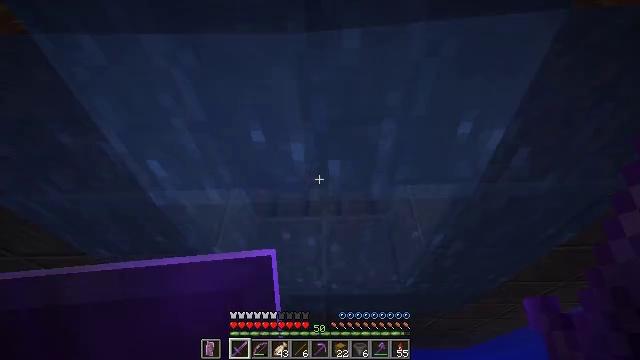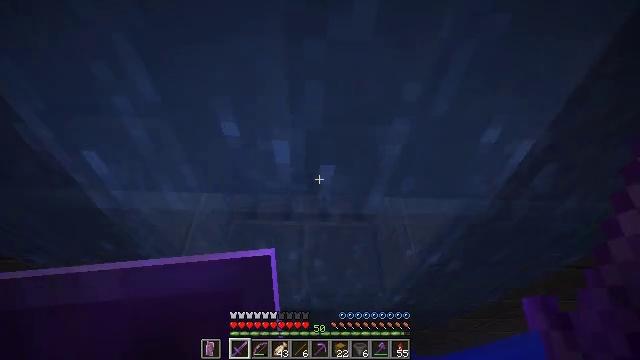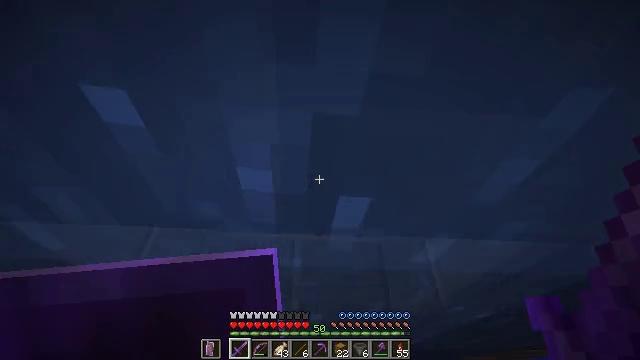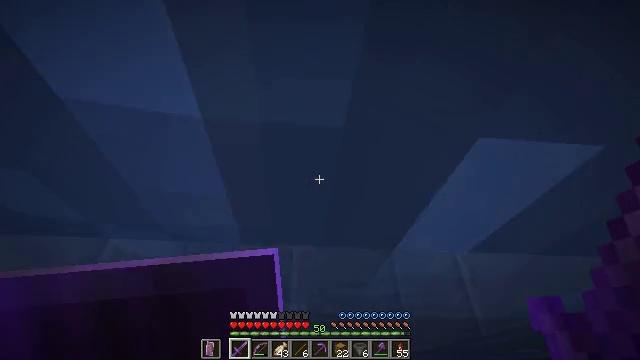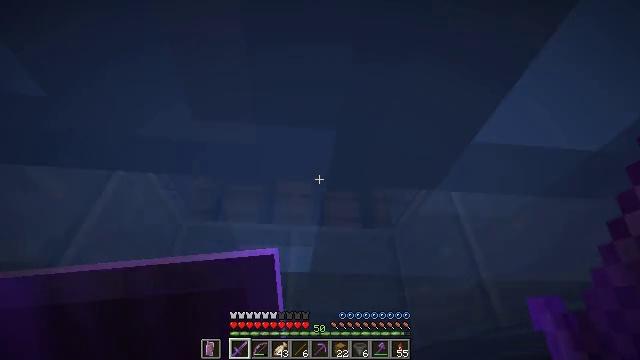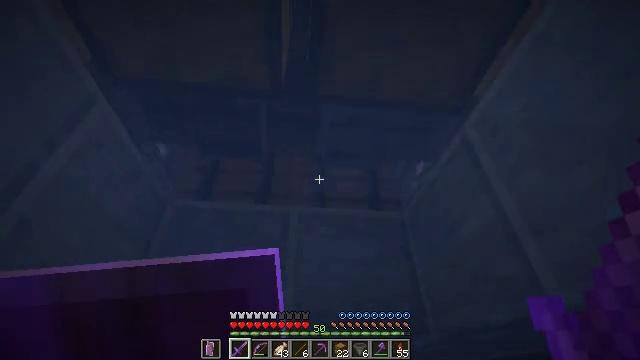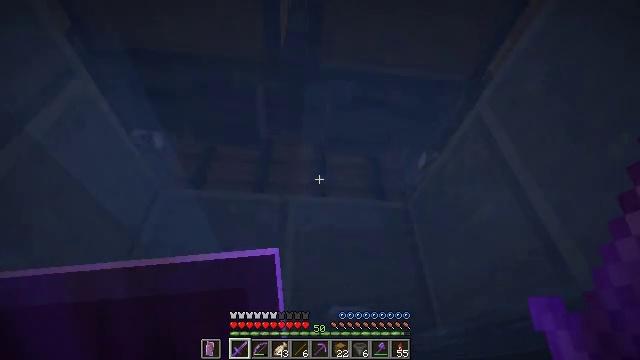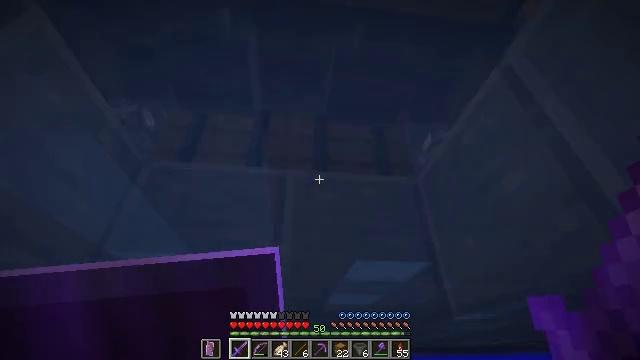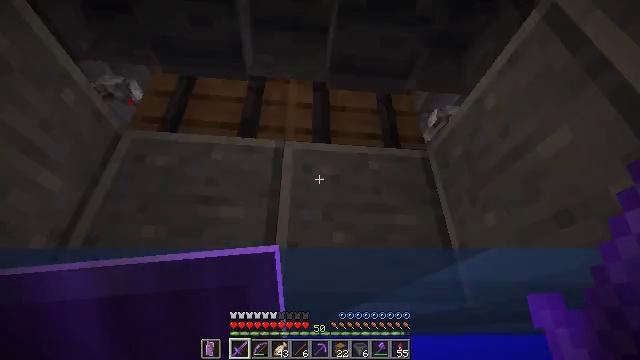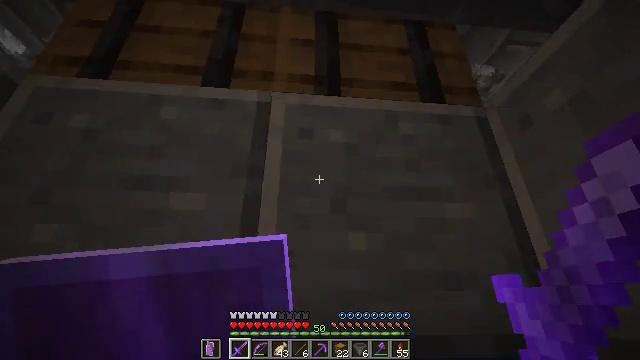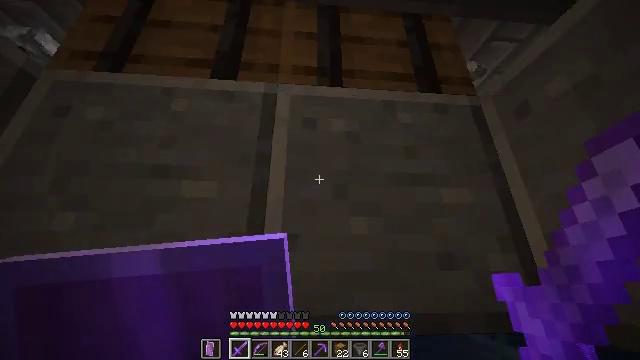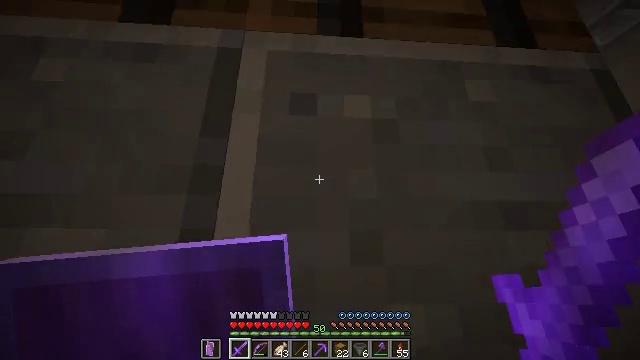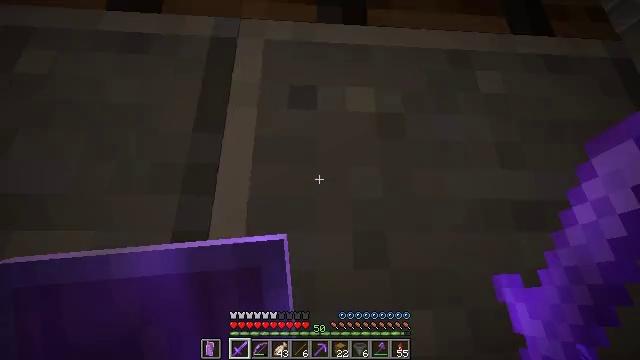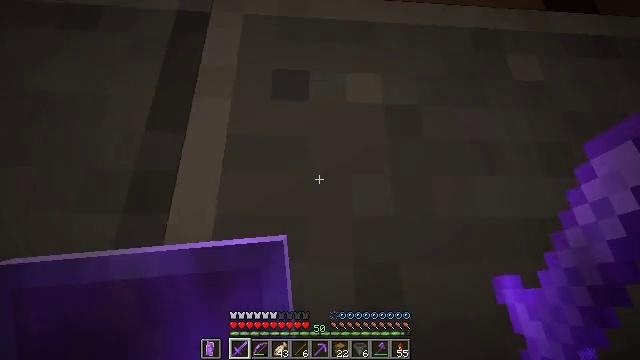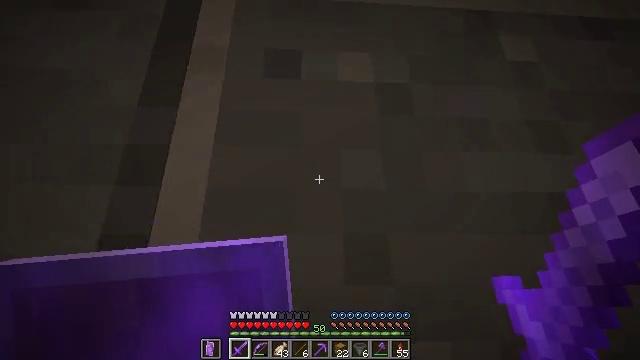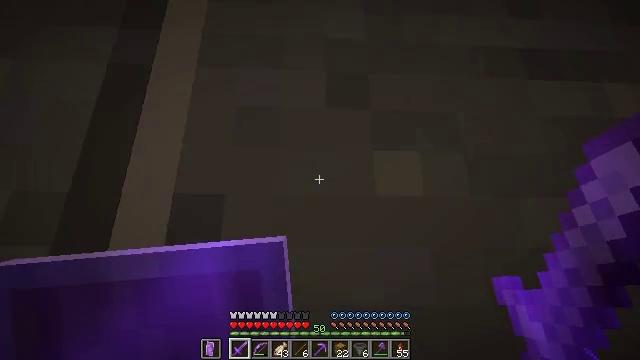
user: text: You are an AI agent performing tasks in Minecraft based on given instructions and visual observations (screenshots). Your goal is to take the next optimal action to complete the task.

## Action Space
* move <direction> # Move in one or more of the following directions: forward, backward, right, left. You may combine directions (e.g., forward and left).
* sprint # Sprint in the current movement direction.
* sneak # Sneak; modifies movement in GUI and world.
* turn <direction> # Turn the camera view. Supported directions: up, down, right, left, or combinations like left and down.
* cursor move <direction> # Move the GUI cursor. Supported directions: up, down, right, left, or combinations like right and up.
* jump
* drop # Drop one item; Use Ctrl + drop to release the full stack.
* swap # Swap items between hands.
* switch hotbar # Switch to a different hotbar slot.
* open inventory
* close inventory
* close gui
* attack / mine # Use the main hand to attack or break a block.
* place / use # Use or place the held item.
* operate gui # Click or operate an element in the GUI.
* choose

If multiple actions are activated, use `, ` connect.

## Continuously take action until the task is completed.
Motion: motion action
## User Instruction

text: Disassemble the stone brick stairs into inventory.
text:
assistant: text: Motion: move forward, sprint, turn right, jump
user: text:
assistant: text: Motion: move forward, sprint, turn right, jump
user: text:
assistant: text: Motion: move forward, sprint, jump
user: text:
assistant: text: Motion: move forward, sprint, jump
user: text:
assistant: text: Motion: move forward, sprint, jump
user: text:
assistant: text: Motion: move forward, sprint, jump
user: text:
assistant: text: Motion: move forward, sprint, turn down, jump
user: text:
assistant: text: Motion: move forward, sprint, turn down, jump
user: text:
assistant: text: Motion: move forward, sprint, turn down, jump
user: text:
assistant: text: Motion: move forward, sprint, turn down, jump
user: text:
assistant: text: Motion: move forward, sprint, turn down, jump
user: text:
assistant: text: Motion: move forward, sprint, turn down, jump
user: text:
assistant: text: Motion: move forward, sprint, jump
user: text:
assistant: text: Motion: move forward, sprint, jump
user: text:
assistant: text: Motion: move forward, sprint, jump
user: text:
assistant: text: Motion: move forward, sprint, turn left, jump
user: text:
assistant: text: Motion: move forward, sprint
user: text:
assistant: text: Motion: move forward
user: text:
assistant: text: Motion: turn left
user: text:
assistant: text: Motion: turn left and down
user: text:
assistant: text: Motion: turn left and down
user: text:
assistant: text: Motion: turn left and up
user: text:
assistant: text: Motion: turn left
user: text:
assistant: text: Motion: turn left and down
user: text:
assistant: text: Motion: turn left
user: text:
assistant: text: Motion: turn left
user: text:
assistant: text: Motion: turn left and down
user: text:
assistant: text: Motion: turn left and down
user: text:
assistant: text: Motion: no_op
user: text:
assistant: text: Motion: no_op